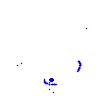
Particle: kaon